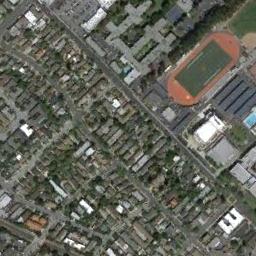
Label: ground_track_field